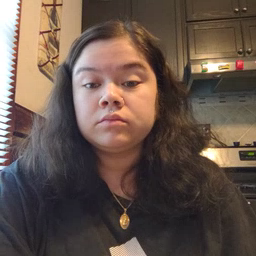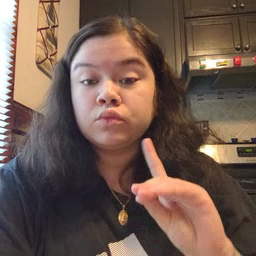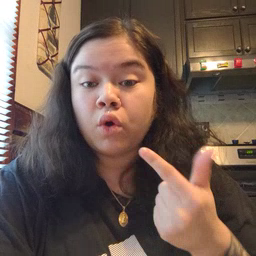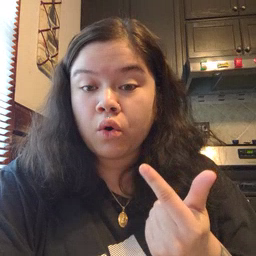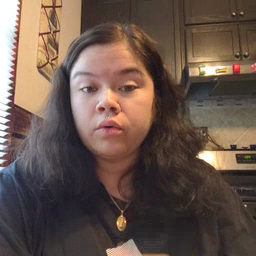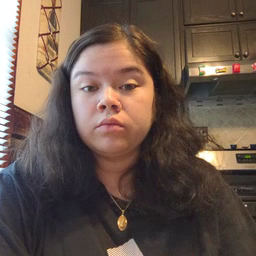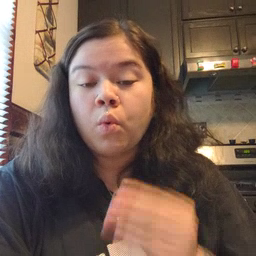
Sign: dog